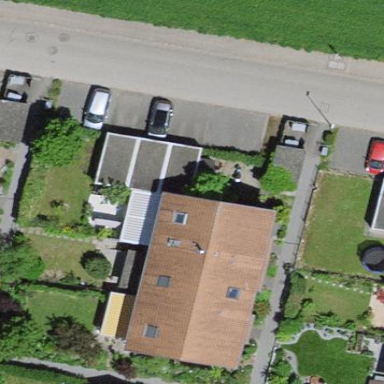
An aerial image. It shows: Terrace building with gabled roof.